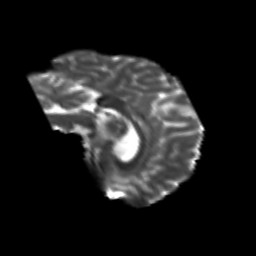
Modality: T2w
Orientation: sagittal
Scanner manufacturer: siemens
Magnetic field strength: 3 T
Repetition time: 6.8 s
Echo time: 0.093 s